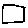
Label: square